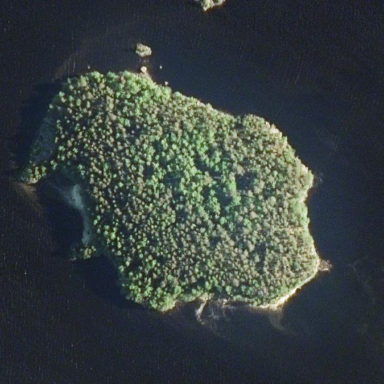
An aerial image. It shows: Forested woodland on charming islet.